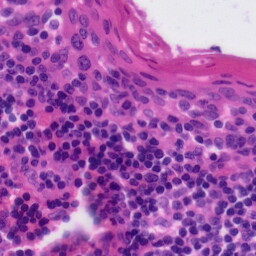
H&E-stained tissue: Tonsil